Field crop: maize
Growth stage: 2
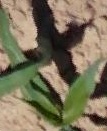
Species: maize